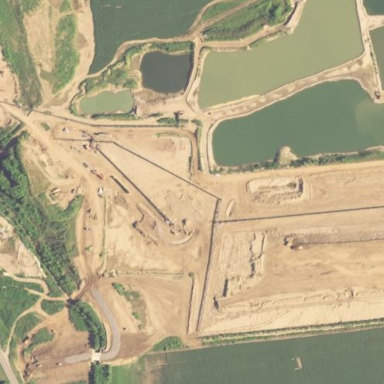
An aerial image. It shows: Quarry used for extracting gravel and sand resources.